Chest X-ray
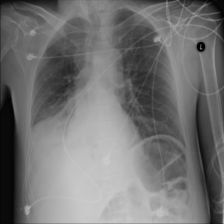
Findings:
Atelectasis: positive
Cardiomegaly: negative
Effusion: negative
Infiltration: positive
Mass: negative
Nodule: negative
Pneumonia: negative
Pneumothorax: negative
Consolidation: negative
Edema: negative
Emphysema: negative
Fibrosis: negative
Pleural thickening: negative
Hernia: negative